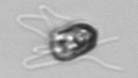
Label: Pyramimonas_morphotype1